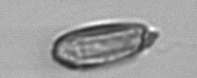
Label: Katodinium_or_Torodinium